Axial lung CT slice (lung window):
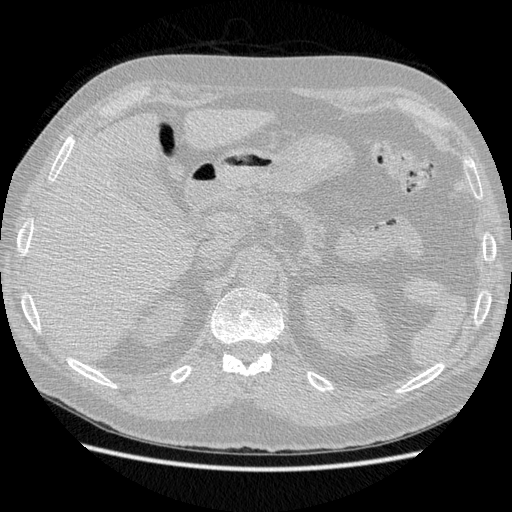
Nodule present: no